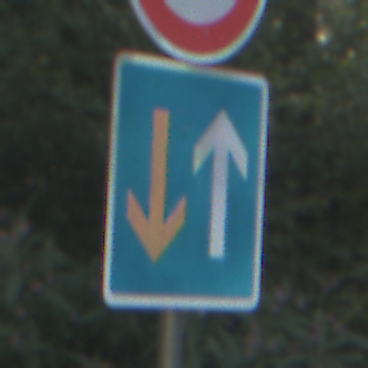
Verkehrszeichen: VorrangVorGegenverkehr
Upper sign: Geschwindigkeit30
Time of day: MorningAfternoon
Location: Outdoor (Nature)
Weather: Clear
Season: NotSpecified
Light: Natural